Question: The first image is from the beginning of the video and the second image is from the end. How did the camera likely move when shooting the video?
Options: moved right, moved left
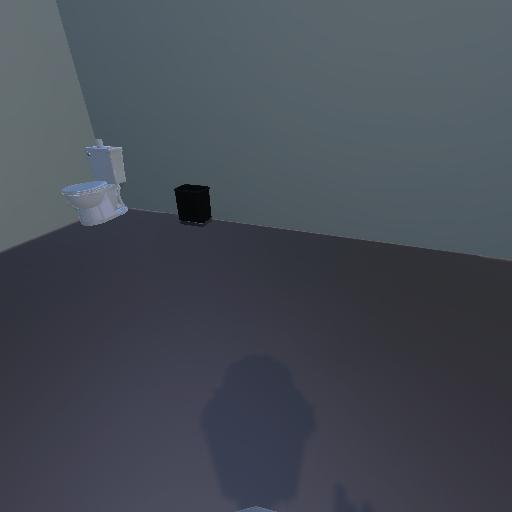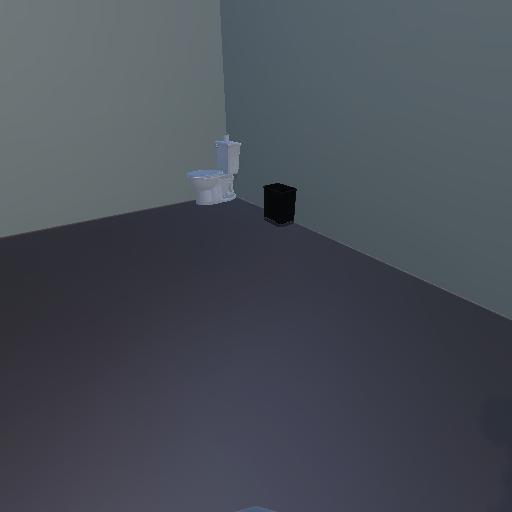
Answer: moved right